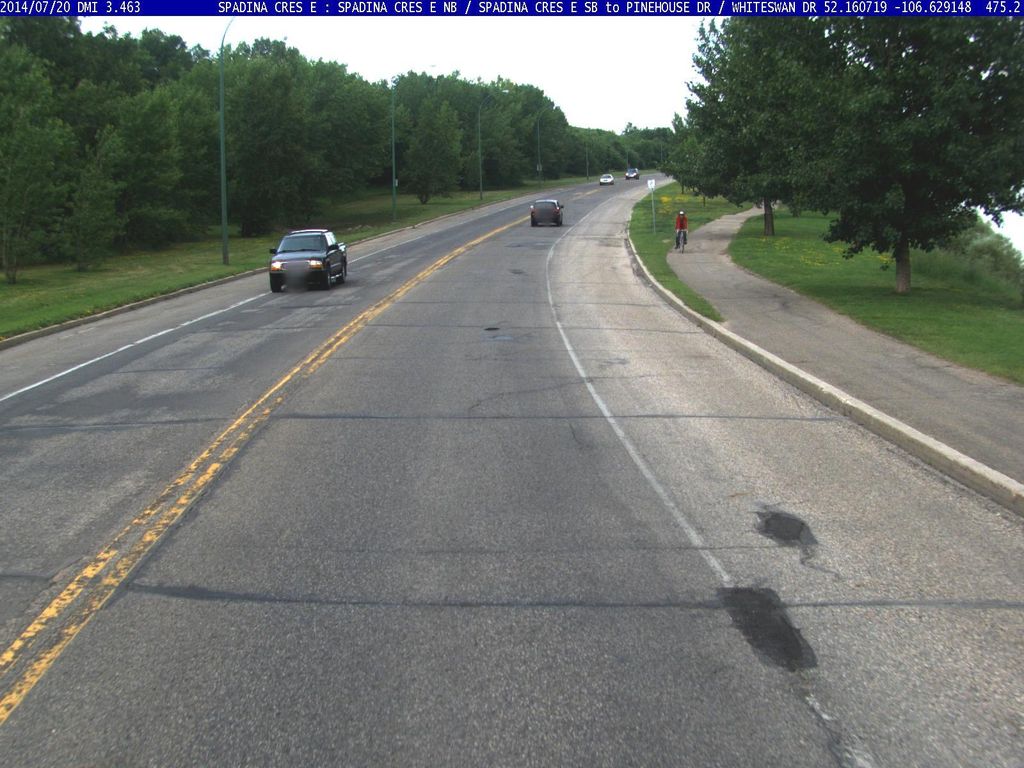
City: saskatoon